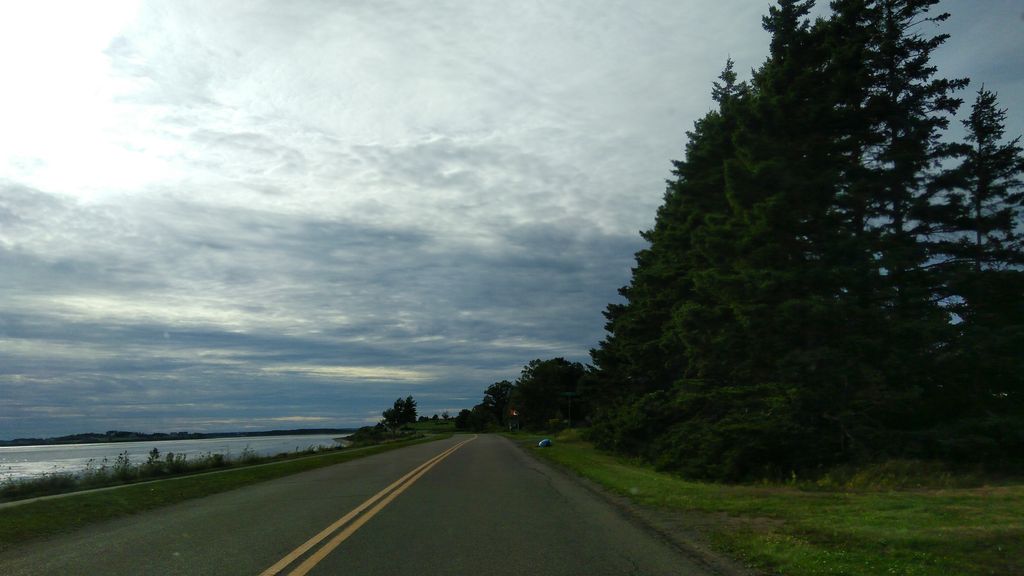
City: charlottetown